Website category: university
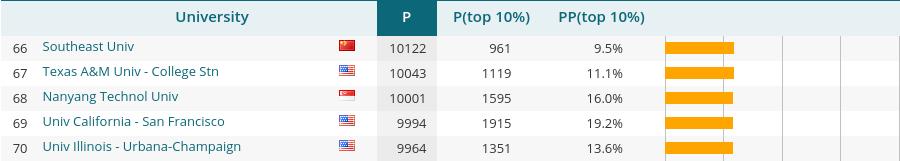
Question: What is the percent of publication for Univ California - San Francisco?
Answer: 19.2%

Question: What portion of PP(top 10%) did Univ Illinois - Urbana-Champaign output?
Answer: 13.6%

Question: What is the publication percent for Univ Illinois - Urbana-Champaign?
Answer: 13.6%

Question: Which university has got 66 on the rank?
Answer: Southeast Univ

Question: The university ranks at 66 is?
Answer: Southeast Univ

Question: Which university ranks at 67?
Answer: Texas A&M Univ - College Stn

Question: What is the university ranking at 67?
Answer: Texas A&M Univ - College Stn

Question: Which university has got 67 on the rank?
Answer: Texas A&M Univ - College Stn

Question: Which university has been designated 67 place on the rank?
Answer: Texas A&M Univ - College Stn

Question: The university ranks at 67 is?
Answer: Texas A&M Univ - College Stn

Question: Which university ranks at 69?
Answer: Univ California - San Francisco

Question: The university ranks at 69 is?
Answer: Univ California - San Francisco

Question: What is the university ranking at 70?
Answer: Univ Illinois - Urbana-Champaign

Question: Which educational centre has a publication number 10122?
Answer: Southeast Univ

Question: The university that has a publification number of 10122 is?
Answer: Southeast Univ

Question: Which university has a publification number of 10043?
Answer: Texas A&M Univ - College Stn

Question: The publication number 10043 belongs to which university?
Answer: Texas A&M Univ - College Stn

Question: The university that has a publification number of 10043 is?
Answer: Texas A&M Univ - College Stn

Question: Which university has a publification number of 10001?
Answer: Nanyang Technol Univ

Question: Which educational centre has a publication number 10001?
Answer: Nanyang Technol Univ

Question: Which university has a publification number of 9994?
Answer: Univ California - San Francisco

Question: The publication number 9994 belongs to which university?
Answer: Univ California - San Francisco

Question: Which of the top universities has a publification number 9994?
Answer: Univ California - San Francisco

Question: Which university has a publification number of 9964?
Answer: Univ Illinois - Urbana-Champaign

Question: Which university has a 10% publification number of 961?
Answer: Southeast Univ

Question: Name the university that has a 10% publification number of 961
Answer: Southeast Univ

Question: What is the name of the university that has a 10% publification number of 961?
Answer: Southeast Univ

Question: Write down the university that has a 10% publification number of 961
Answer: Southeast Univ

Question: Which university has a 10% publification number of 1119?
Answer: Texas A&M Univ - College Stn

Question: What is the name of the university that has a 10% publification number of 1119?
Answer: Texas A&M Univ - College Stn

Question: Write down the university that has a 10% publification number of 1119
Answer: Texas A&M Univ - College Stn

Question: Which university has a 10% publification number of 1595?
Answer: Nanyang Technol Univ

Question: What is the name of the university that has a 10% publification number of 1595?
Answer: Nanyang Technol Univ

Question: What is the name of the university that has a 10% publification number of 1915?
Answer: Univ California - San Francisco

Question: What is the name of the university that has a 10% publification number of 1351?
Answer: Univ Illinois - Urbana-Champaign